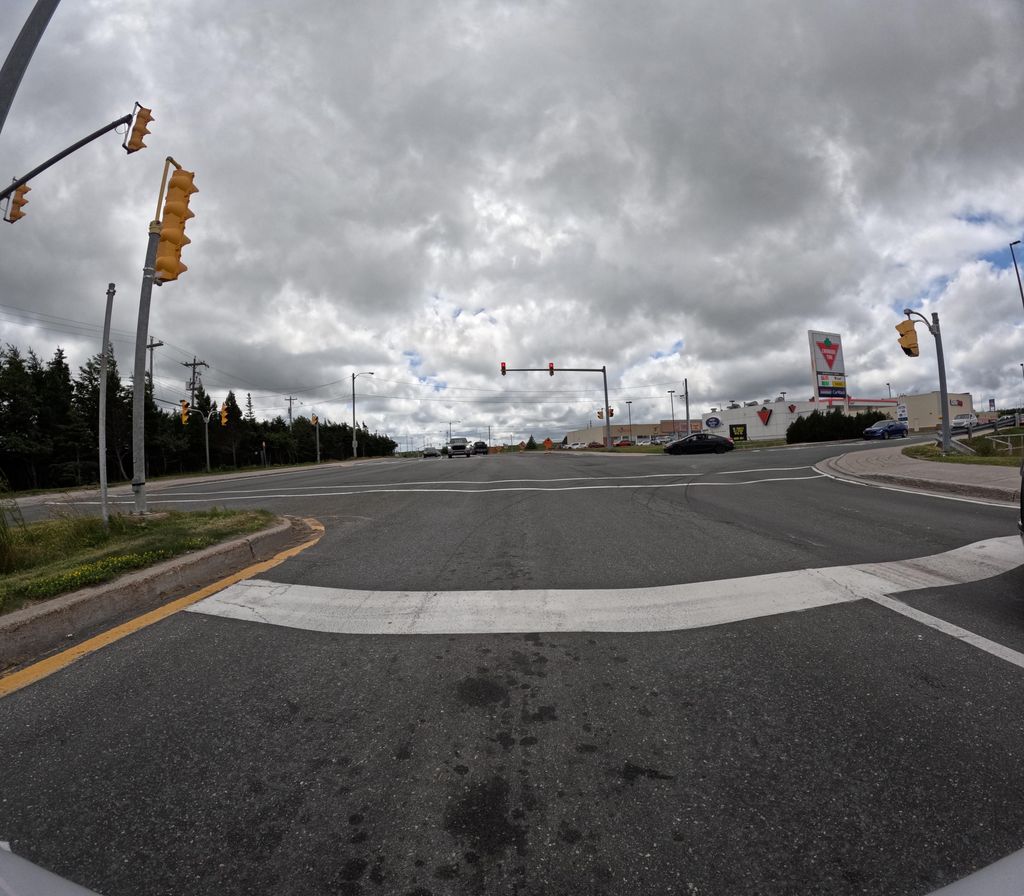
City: st_johns